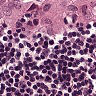
Metastatic tissue present: yes